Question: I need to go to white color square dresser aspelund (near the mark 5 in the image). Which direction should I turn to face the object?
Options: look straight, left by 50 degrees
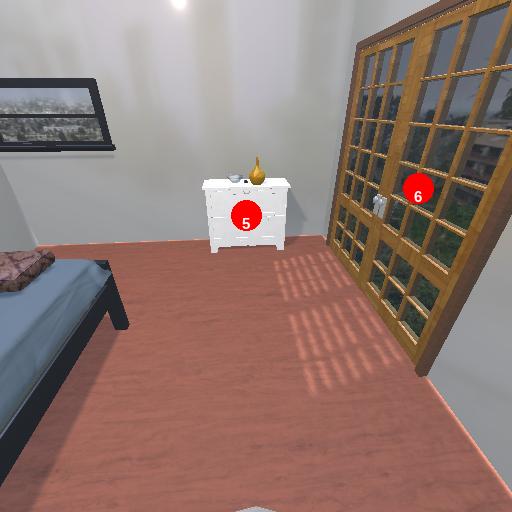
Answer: look straight